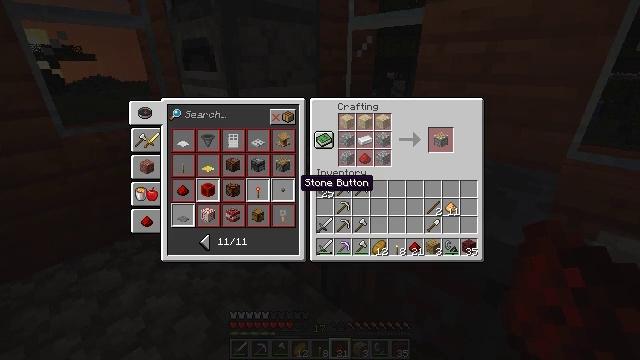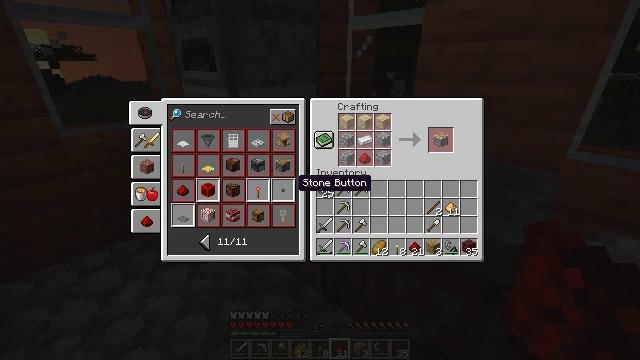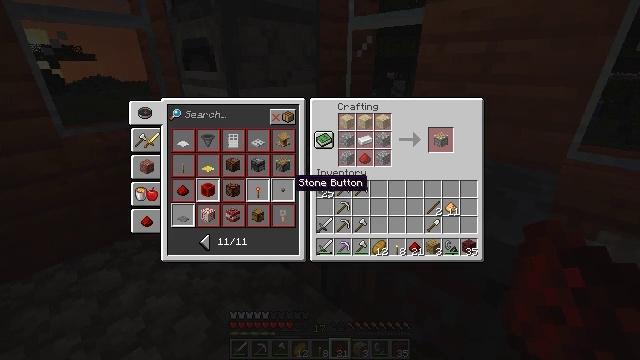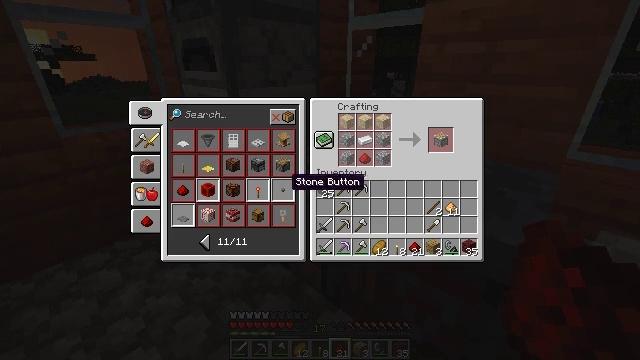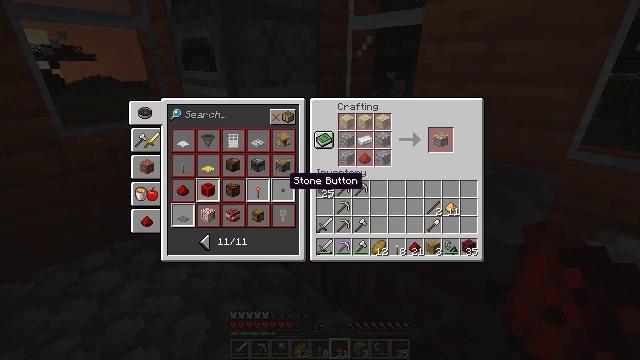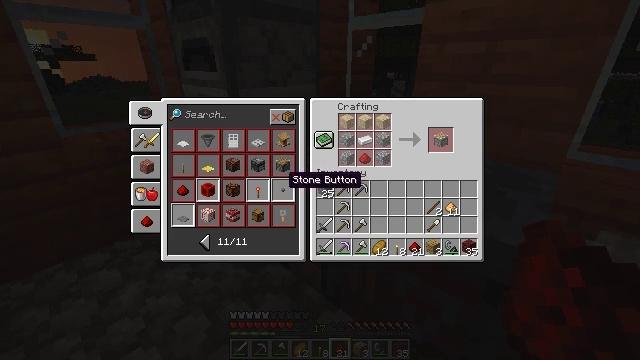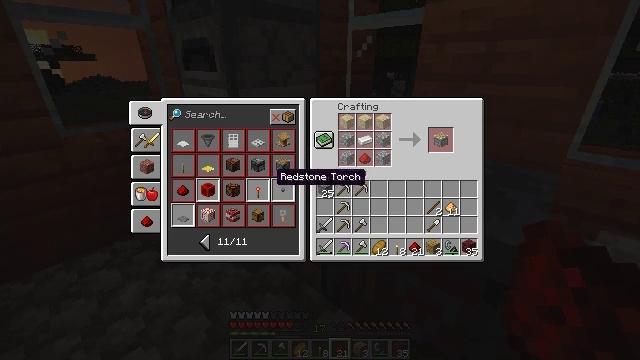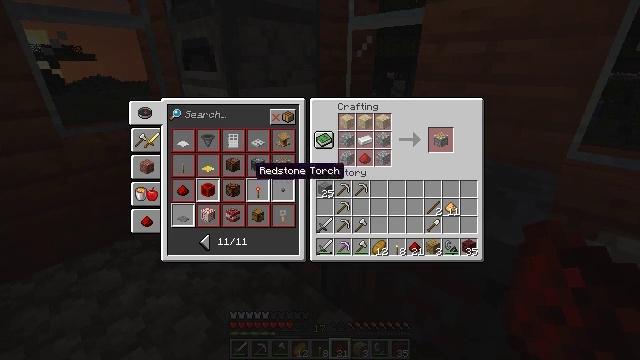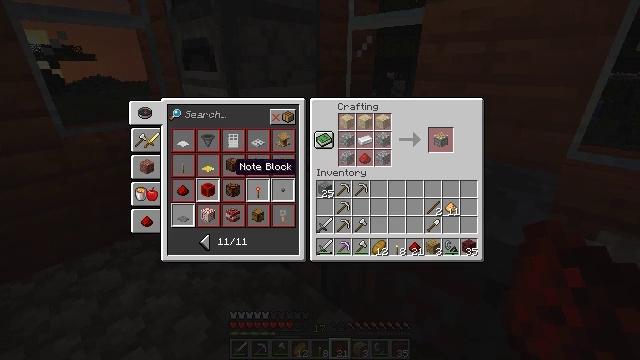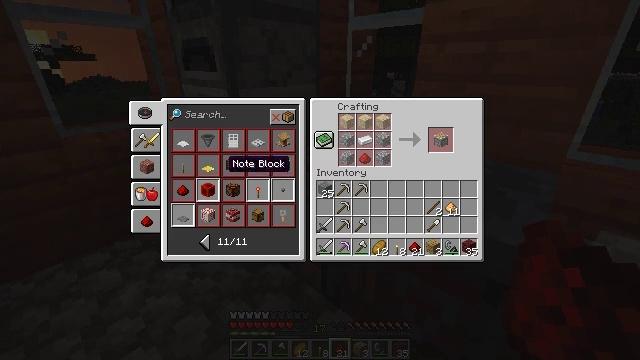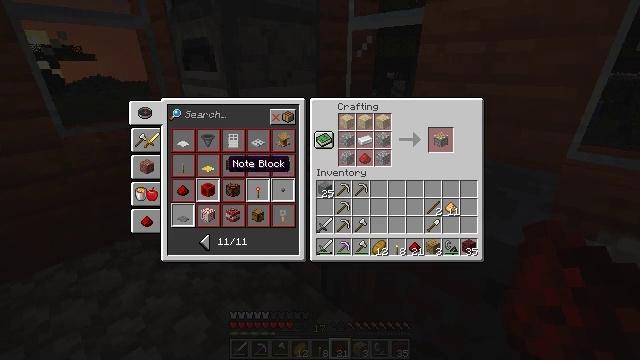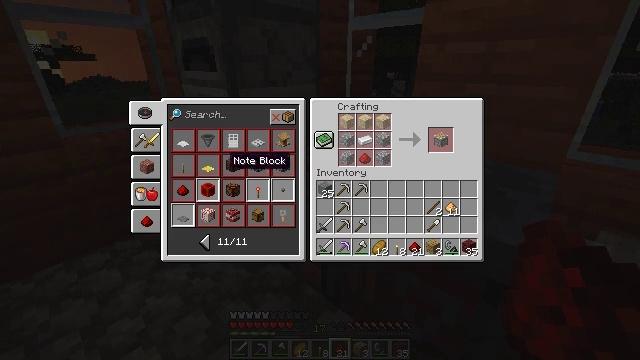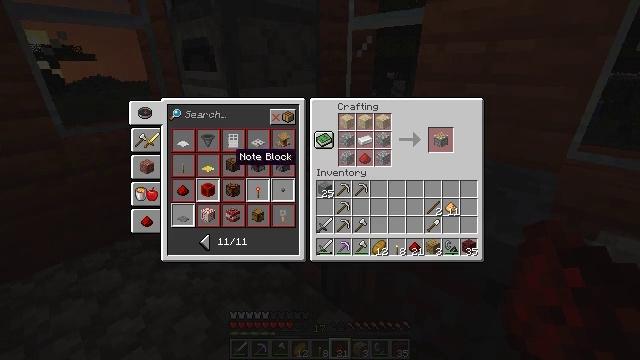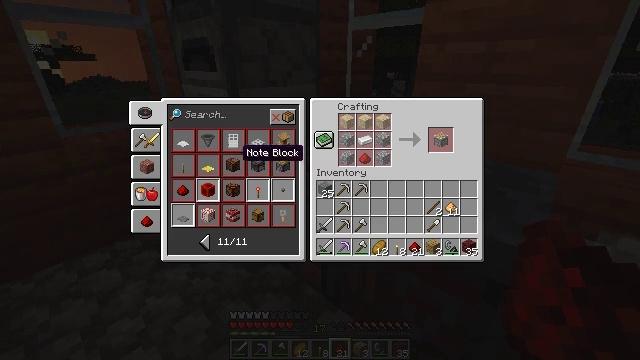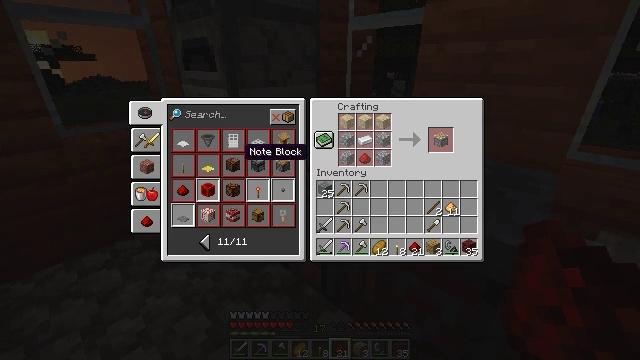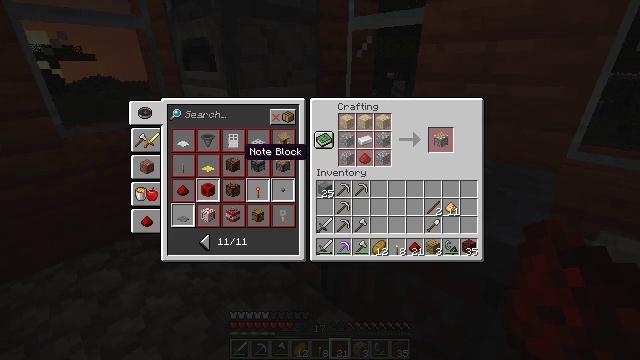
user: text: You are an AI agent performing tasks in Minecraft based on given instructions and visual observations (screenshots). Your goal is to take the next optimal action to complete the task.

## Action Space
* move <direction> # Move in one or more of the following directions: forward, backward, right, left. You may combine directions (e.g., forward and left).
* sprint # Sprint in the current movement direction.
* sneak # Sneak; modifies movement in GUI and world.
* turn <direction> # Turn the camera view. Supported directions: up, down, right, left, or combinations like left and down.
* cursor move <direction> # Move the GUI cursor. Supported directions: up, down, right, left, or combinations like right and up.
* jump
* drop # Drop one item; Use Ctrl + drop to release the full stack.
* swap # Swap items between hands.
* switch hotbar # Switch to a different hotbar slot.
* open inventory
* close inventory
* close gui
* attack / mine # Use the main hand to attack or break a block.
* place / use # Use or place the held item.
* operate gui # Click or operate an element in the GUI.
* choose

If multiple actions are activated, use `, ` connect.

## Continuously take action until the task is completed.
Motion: motion action
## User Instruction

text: Remove an iron sword from the inventory.
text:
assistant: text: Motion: no_op
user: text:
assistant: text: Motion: no_op
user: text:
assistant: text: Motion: no_op
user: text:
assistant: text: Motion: no_op
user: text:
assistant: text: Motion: no_op
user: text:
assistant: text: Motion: cursor move left
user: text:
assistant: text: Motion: cursor move left
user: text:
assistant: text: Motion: cursor move left
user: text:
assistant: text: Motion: cursor move left
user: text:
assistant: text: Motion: no_op
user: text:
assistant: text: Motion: no_op
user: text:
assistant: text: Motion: no_op
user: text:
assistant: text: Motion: cursor move right
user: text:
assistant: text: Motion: no_op
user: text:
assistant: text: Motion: no_op
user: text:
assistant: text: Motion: no_op
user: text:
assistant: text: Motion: no_op
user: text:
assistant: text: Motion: no_op
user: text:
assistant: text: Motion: no_op
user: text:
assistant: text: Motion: cursor move right
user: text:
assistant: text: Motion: no_op
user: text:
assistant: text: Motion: no_op
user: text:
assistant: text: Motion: no_op
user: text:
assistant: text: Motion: no_op
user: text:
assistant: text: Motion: no_op
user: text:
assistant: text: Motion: no_op
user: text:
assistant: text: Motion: no_op
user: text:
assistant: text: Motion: cursor move right
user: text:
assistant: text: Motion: no_op
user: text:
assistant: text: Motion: no_op